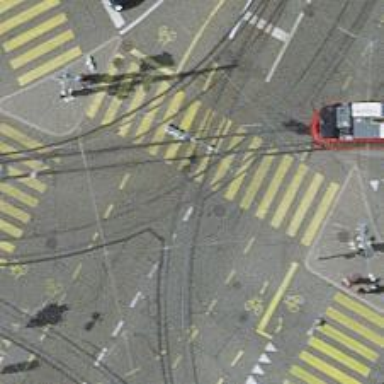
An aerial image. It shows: Railway crossing.